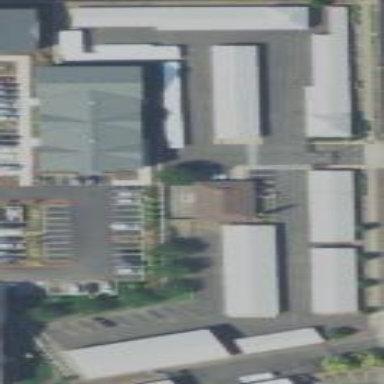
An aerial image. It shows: Commercial area with storage rental shop.